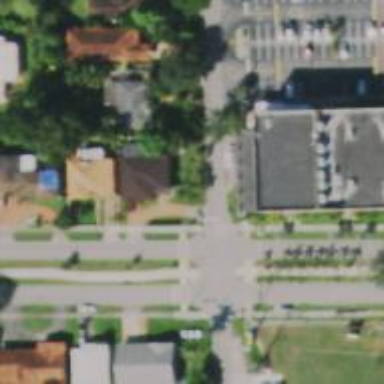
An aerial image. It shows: Marked crossing on footway.